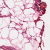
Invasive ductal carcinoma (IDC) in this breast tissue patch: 0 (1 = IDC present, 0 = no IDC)